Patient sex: F
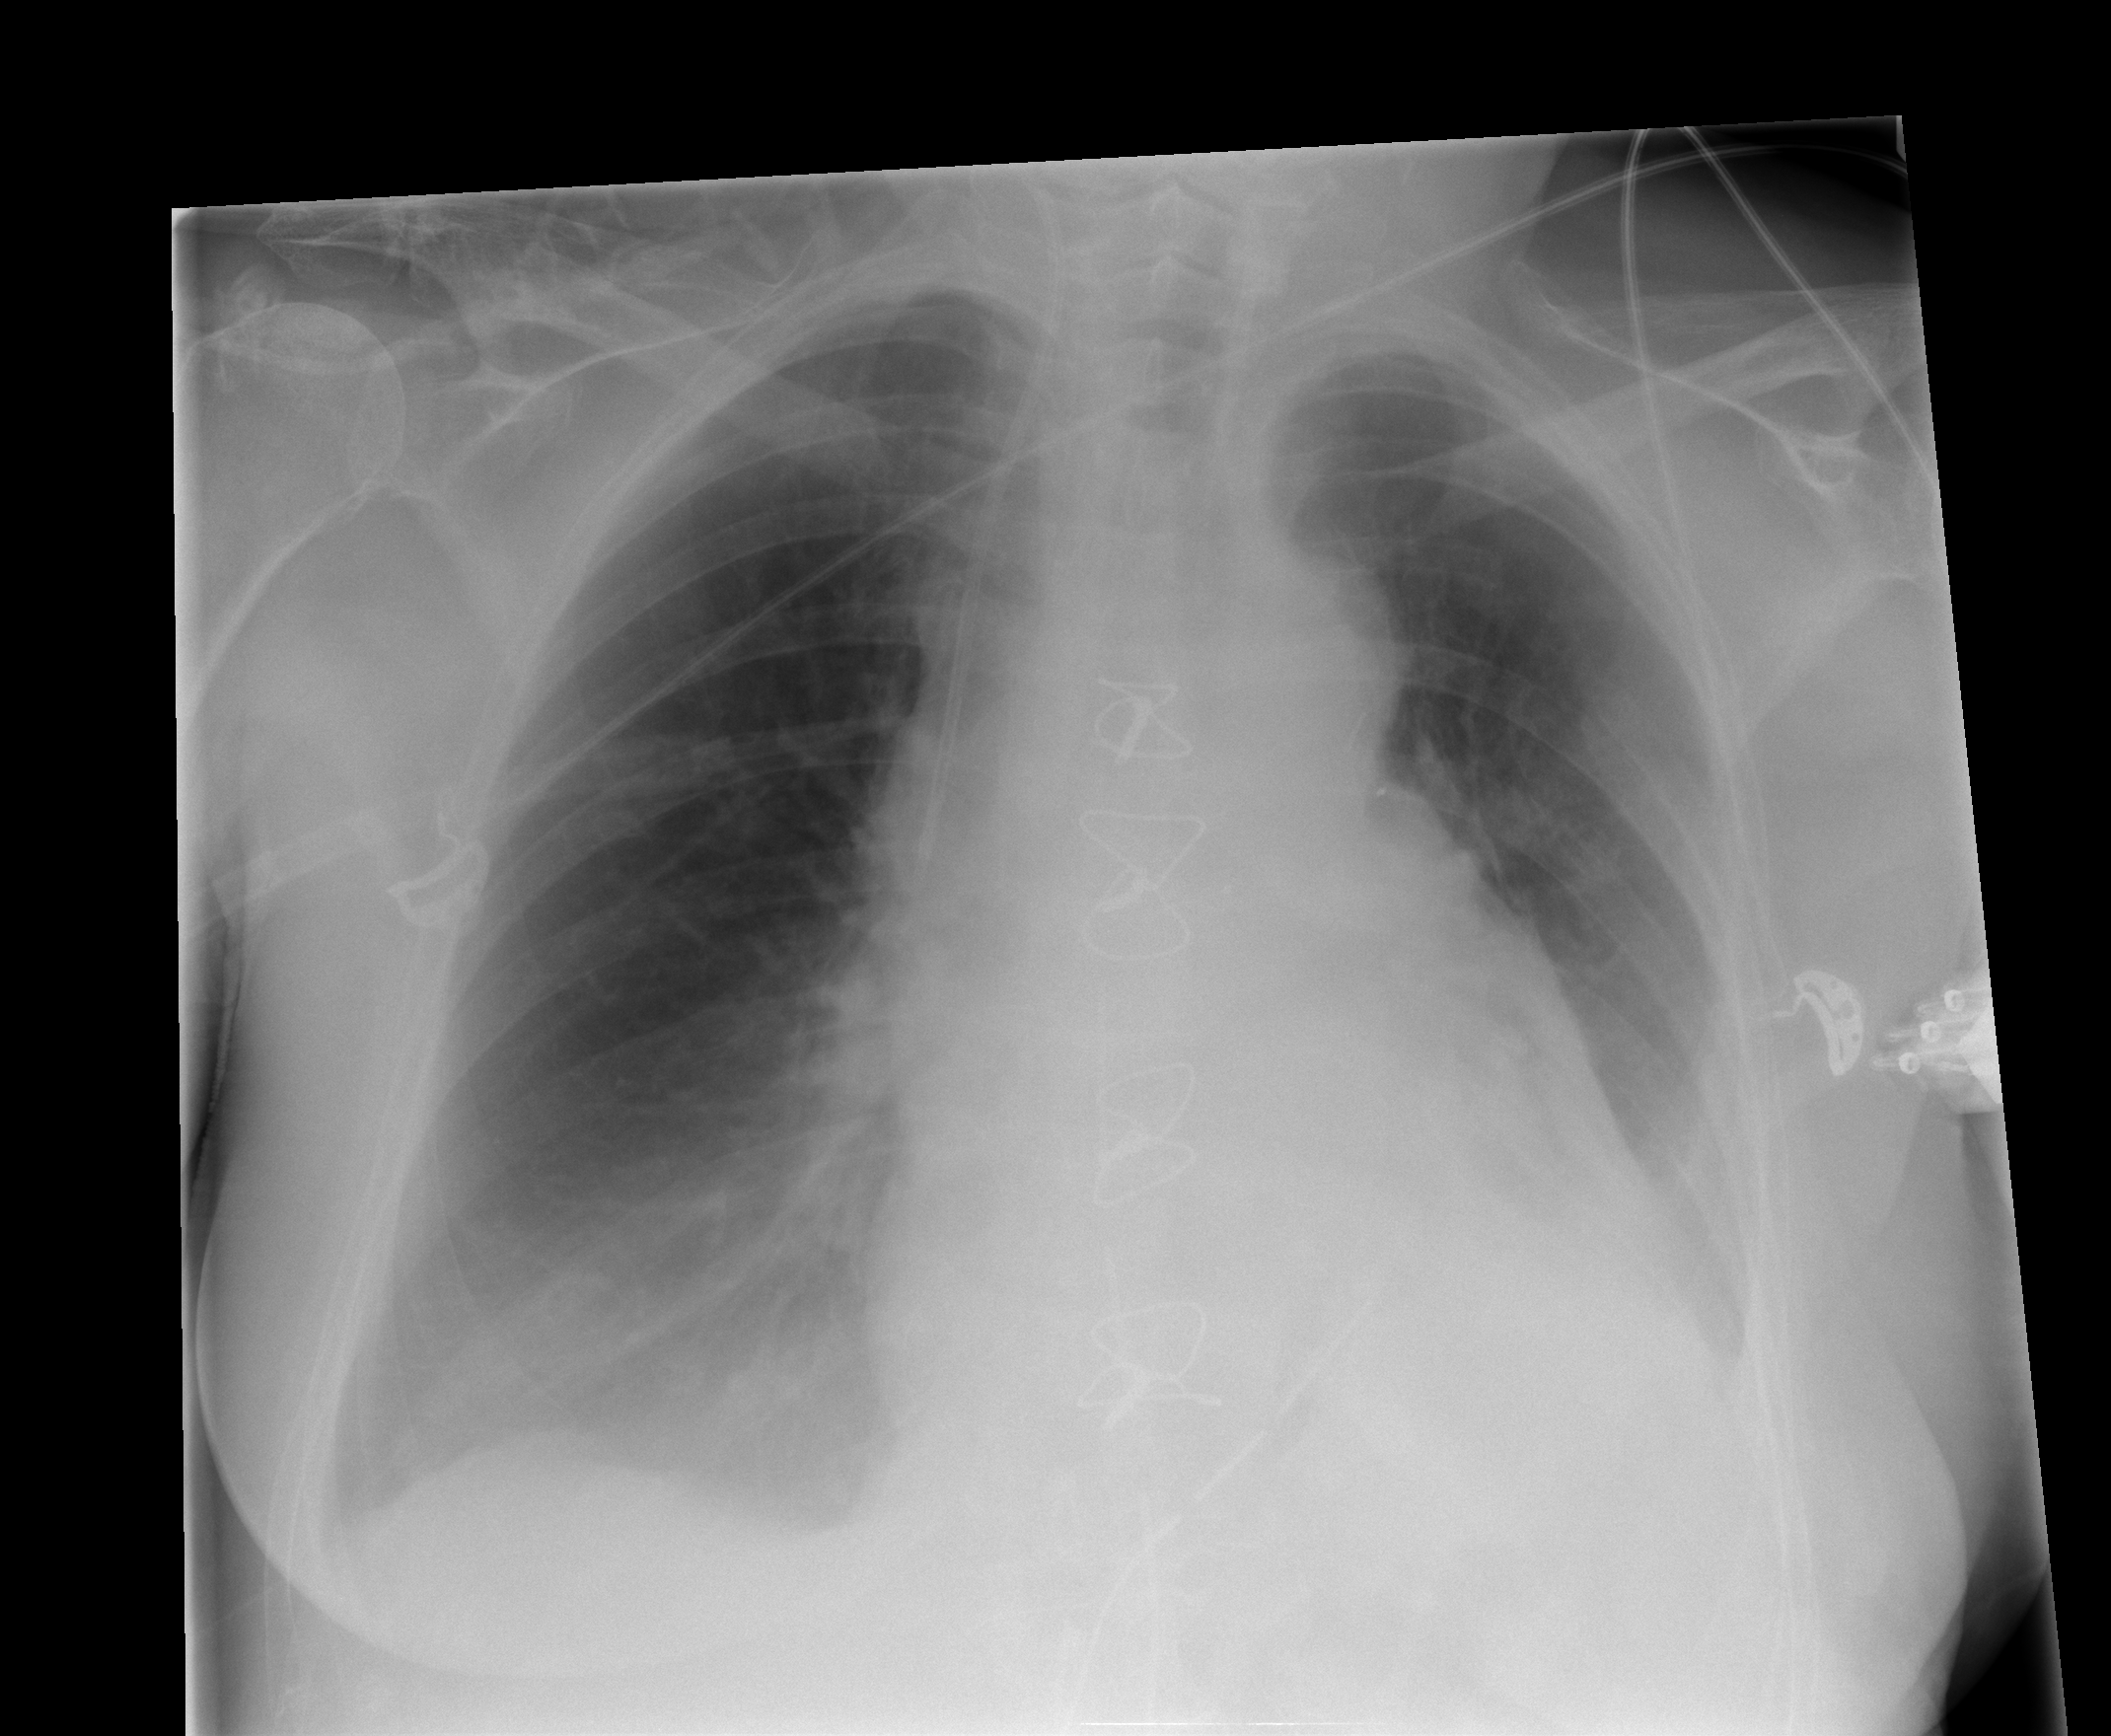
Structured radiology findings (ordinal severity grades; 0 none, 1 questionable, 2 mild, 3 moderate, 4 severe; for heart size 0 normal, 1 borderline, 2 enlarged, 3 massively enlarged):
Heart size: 2
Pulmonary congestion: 0
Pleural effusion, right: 2
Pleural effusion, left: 2
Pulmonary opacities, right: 0
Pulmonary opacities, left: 0
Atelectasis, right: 0
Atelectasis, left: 1